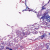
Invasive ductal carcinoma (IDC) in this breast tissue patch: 0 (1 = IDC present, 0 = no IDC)